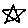
Label: star